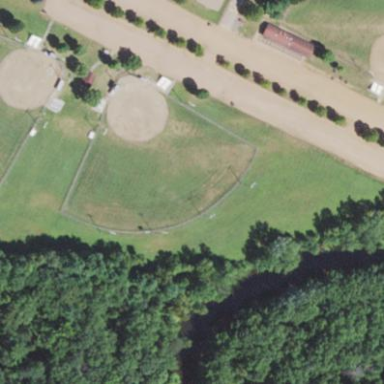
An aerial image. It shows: Baseball pitch for leisure and sports activities.